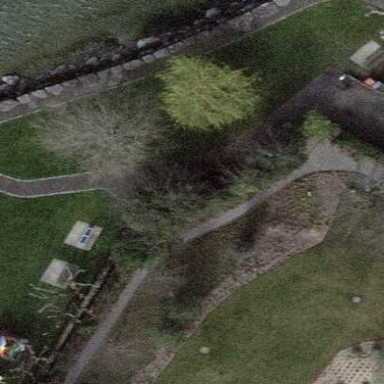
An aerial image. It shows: Park.